Question: I have the following XML from where the ID is obtained and populated to the List:
'''
<TestCase ID="TEST">
<Frames>
<Frame>ff</Frame>
<Frame>ff 53</Frame>
</Frames>
</TestCase>
'''
I have created a 'List' as follows:
'''
public List<CheckedListItem> AvailableFrames;
public class CheckedListItem
{
public int Id { get; set; }
public string Name { get; set; }
public bool IsChecked { get; set; }
}
'''
The Xaml where I have created the CheckListBox is as follows,
'''
<xctk:CheckListBox x:Name="ListBox_TestCase"
ItemsSource="{Binding AvailableFrames}"
SelectedMemberPath="{Binding IsChecked}"
SelectedValue="{Binding Name}"/>
'''
Here is how I have assigned the entries that are parsed from the XML to the 'List' and then to the 'CheckBoxList':
'''
private void Button_TestCase_Click(object sender, RoutedEventArgs e)
{
MessageBoxButton btn = MessageBoxButton.OK;
try
{
TestCases1 = Serializer.Deserialize("TEST.xml");
AvailableFrames = new List<CheckedListItem>();
if (TestCases1 != null)
{
Int32 xx = 0;
foreach (TestCase item in OSDPTestCases1.TestCases)
{
AvailableFrames.Add(new CheckedListItem() {Id = xx++, Name = item.ID, IsChecked = false });
}
}
ListBox_TestCase.ItemsSource = AvailableFrames;
}
catch (Exception ex)
{
var result = ModernDialog.ShowMessage(ex.Message, "Error", btn);
}
}
'''
However I am not able to get the List 'AvailableFrames' to populate the "Name" entries to the CheckBoxList items. It somehow takes the number of entries (Which is 5 in my case) and populates 5 empty checkList items, but the Name or the value in "ID" is not reflecting.
Why are the values from the 'List<AvailableFrames>' not coming up in the 'CheckBoxList'? I am guessing that I have a binding issue.
Please advice.
ScreenShot:

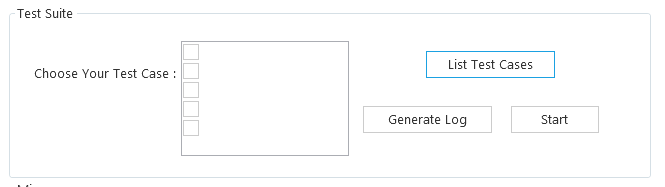
Answer: Looks like "Modern UI" or mui does not support CheckListBox. When I removed the mui interface from my project I can get it to work fine.
We can also use make a ListBox with Checkboxes for each entry like below, which is supported by Modern UI.
'''
<ListBox x:Name="ListBox_TestCase" ItemsSource="{Binding AvailableFrames}" Margin="172,10,283,15" >
<ListBox.ItemTemplate>
<HierarchicalDataTemplate>
<CheckBox x:Name="CheckBox_TestCase" Content="{Binding Name}" IsChecked="{Binding IsChecked}"/>
</HierarchicalDataTemplate>
</ListBox.ItemTemplate>
</ListBox>
'''